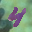
Label: 4